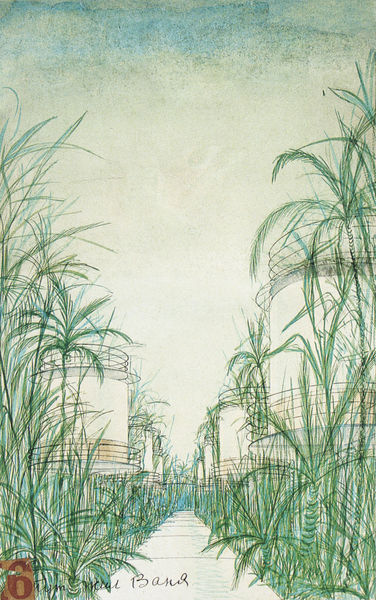
Titel: Entwurf für ein Erholungsheim
Künstler: Pjotr Sokolow
Standort: Moskau
Institution: Staatliches Architekturmuseum
Schlagwörter: blau, himmel, grün, schwarz, weiss, zeichnung, gebäude, gras, rot, weg, beige, signatur, halme, schilf, rund, halm, signiert, steg, treppe, stufen, palmen